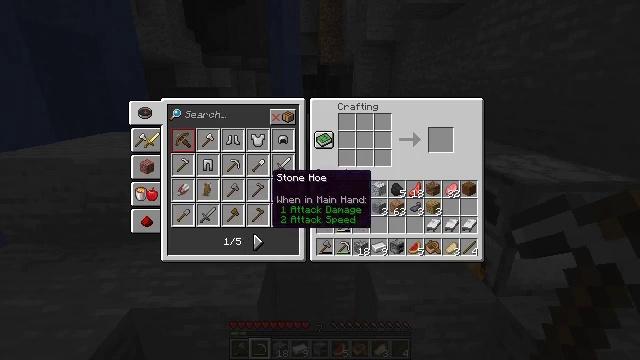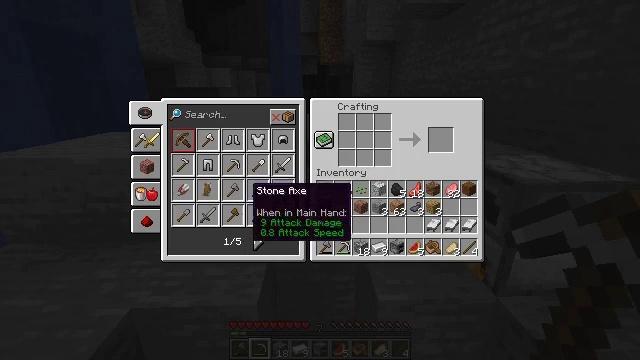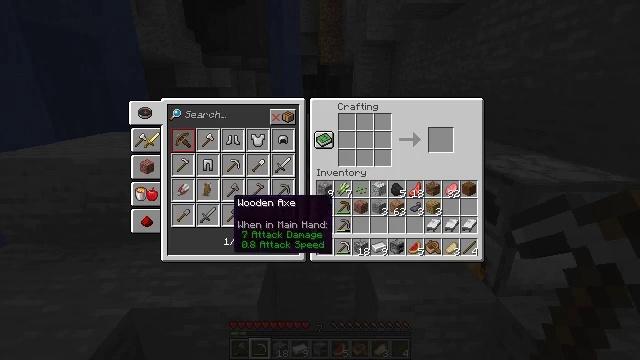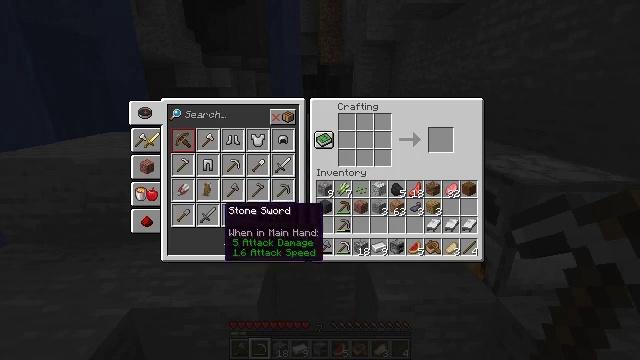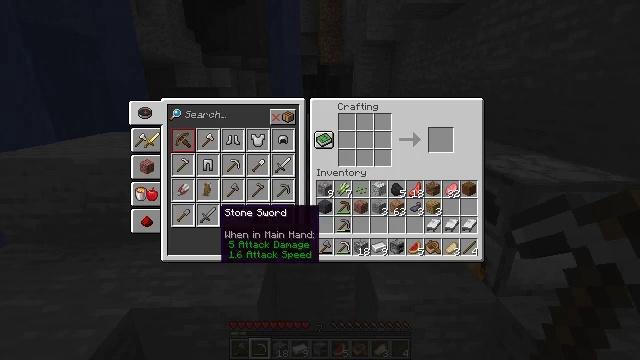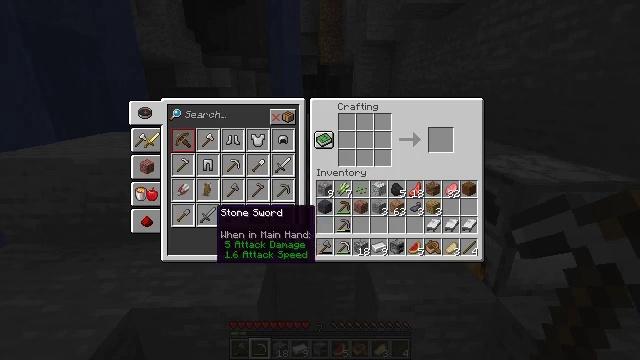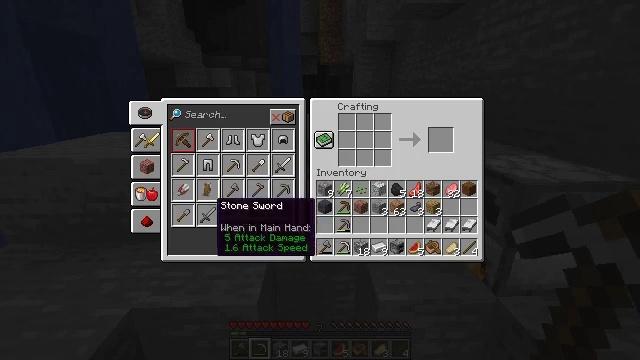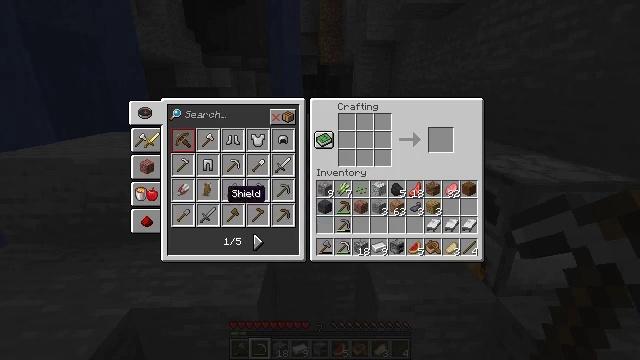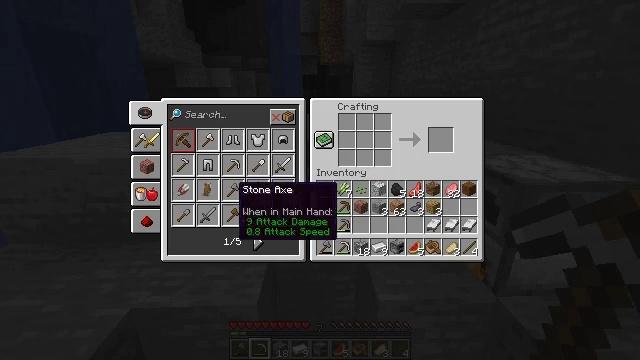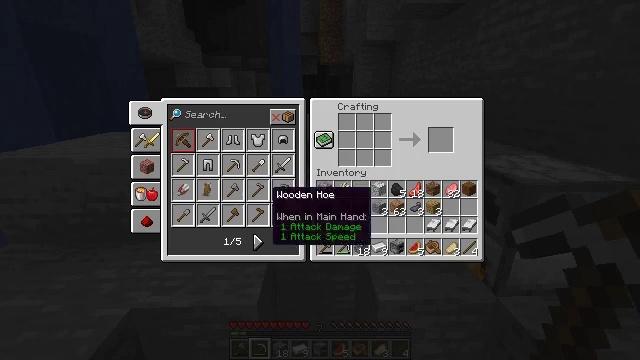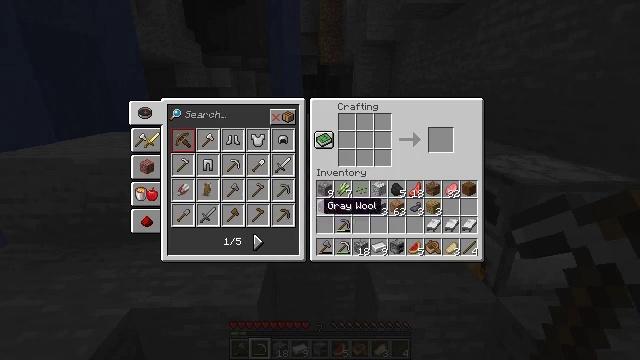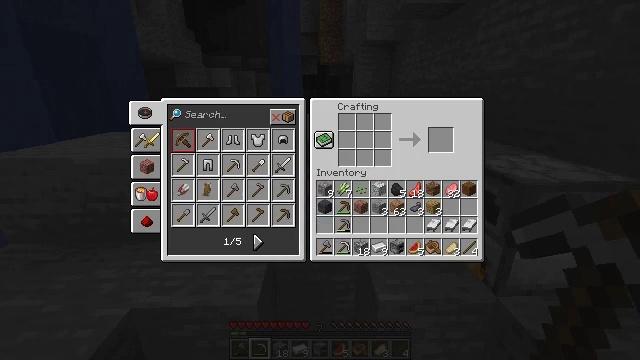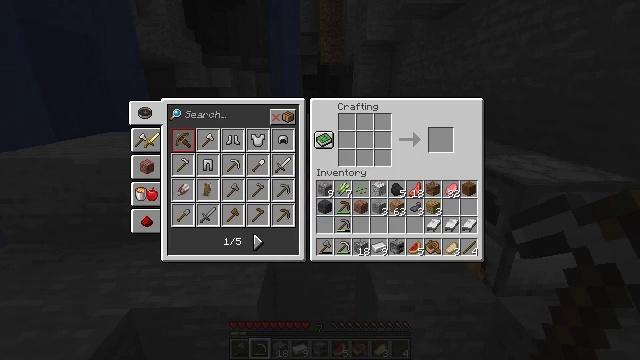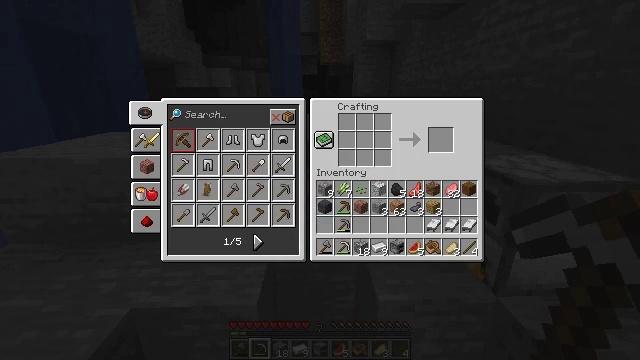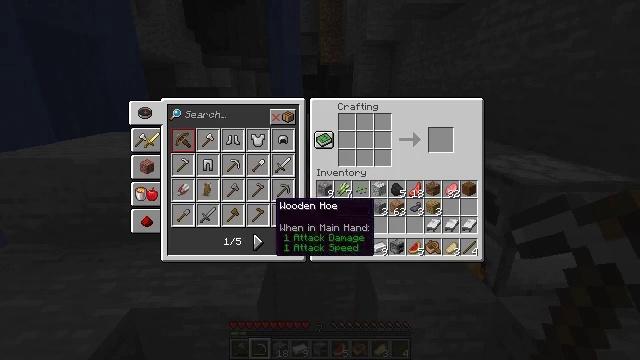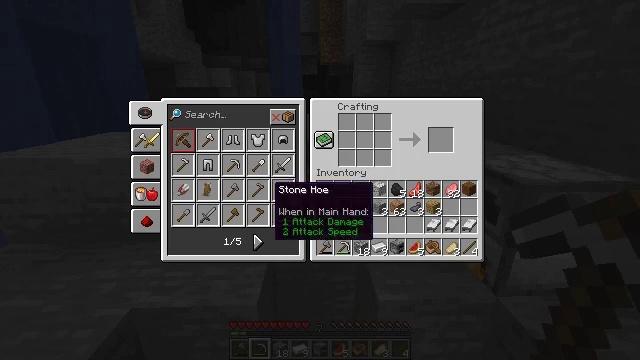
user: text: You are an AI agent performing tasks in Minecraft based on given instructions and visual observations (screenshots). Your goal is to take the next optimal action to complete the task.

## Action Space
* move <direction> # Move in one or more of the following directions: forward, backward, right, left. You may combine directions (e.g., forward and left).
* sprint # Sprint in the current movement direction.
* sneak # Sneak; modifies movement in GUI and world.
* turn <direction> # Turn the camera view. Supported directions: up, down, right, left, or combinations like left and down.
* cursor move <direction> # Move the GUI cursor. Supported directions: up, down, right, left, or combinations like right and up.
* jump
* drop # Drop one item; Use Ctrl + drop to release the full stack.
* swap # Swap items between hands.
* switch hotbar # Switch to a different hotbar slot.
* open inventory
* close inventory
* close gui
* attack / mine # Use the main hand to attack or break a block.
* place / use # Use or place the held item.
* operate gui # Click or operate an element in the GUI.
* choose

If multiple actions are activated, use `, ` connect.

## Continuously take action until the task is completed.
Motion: motion action
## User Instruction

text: Create an iron axe using sticks and iron ingots.
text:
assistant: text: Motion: cursor move left and down
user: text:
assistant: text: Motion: cursor move left and down
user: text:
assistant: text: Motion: cursor move left and down
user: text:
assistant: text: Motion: no_op
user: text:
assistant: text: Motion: no_op
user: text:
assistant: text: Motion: no_op
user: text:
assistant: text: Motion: cursor move right and up
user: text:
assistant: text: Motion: cursor move right
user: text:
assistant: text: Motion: cursor move right
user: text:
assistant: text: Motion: cursor move right and down
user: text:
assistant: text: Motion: no_op
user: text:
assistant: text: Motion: cursor move left
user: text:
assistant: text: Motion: cursor move left
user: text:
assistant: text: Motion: cursor move left
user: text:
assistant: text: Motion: cursor move up
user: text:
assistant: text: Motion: cursor move right and up
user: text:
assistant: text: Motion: cursor move left and up
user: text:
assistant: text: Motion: cursor move left
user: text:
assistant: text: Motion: no_op
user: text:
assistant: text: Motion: cursor move down
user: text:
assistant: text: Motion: cursor move right and down
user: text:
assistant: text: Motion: cursor move right and down
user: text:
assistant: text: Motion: cursor move down
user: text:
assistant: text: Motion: cursor move left and down
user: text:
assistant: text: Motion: cursor move down
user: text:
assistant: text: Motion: no_op
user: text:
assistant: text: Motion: no_op
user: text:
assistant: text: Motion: no_op
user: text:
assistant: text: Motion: cursor move up
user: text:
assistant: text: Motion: cursor move up